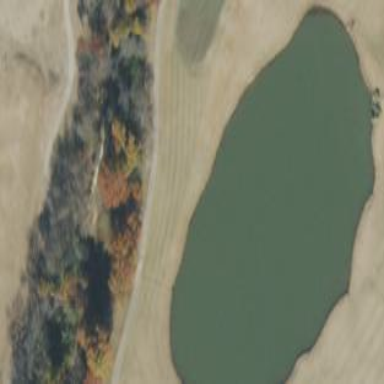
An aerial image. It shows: Water hazard on golf course. The hazard is natural water feature.